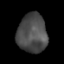
Tissue: lung
Cell type: Epithelial cells
Senescence score: 0.2048
Nuclear area (px): 1120
Mean DAPI intensity: 76.171